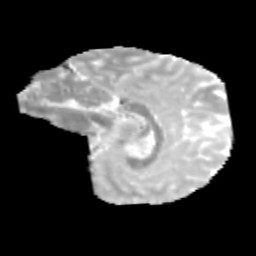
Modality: MD
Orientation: sagittal
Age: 10
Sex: male
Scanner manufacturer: siemens
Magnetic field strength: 3 T
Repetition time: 3.8 s
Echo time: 0.07 s